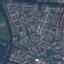
Land use / land cover class: Residential